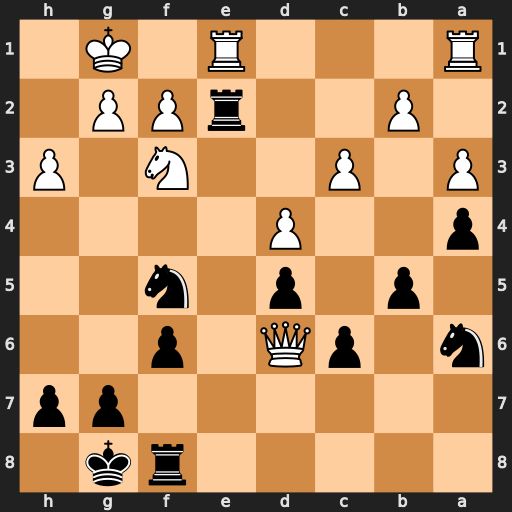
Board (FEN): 5rk1/6pp/n1pQ1p2/1p1p1n2/p2P4/P1P2N1P/1P2rPP1/R3R1K1
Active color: b
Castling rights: -
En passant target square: -
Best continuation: Rxe1+ Nxe1 Nxd6